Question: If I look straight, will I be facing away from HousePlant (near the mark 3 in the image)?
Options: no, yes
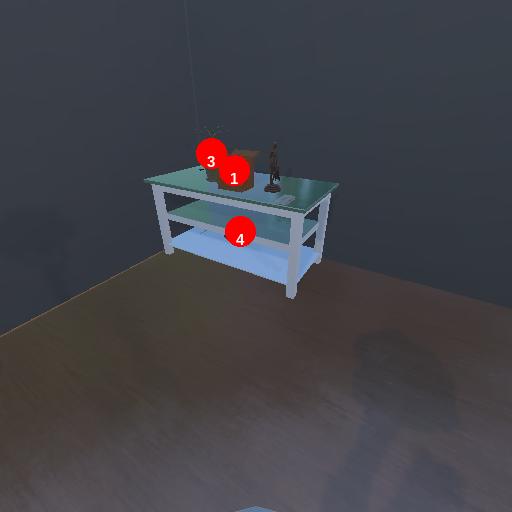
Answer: no